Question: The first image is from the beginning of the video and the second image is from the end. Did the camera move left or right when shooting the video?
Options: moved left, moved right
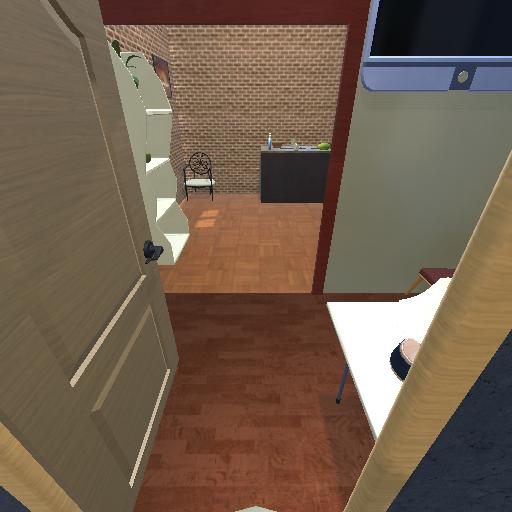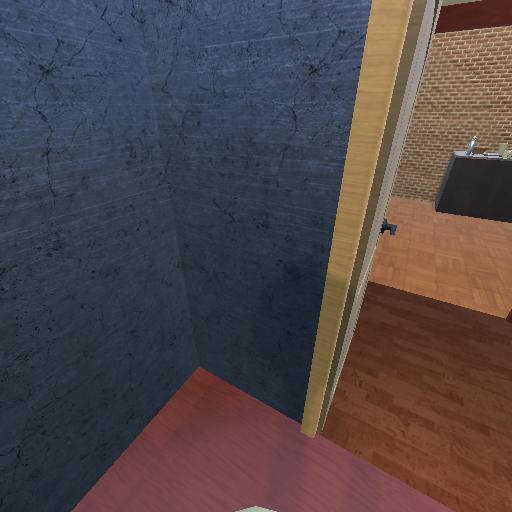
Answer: moved left